Question: This is the first time for me using SWT, and I am making a login shell like this:
'''
loginshell = new Shell(swtFrameDisp,SWT.ON_TOP);
loginshell.setLayout(new GridLayout(1, false));
loginshell
.setSize(textBoxHeight + 100, textBoxHeight + 100);
GridData data = new GridData(SWT.FILL, SWT.BEGINNING, true,
false);
// Center loginscreen!
Monitor primary = swtFrameDisp.getPrimaryMonitor();
Rectangle bounds = primary.getBounds();
Rectangle rect = loginshell.getBounds();
int x = bounds.x + (bounds.width - rect.width) / 2;
int y = bounds.y + (bounds.height - rect.height) / 2;
loginshell.setLocation(x, y);
Label label = new Label(loginshell, SWT.NONE);
label.setLayoutData(data);
label.setText("Login to Messupport.com");
// text field settings
userNameField = new Text(loginshell, SWT.BORDER);
userNameField.setLayoutData(data);
userNameField.setTextLimit(100);
userNameField.setText("username");
passwordField = new Text(loginshell, SWT.PASSWORD
| SWT.BORDER);
passwordField.setLayoutData(data);
passwordField.setBounds(100, 50, 100, 20);
passwordField.setTextLimit(100);
Button bn = new Button(loginshell, SWT.FLAT);
bn.setLayoutData(data);
bn.setText("Login");
loginshell.setDefaultButton(bn);
'''
However, the Text fields and my button are too small, I don't know why. But can anyone enlighten me?

I already tried to use setBounds, but without results. So it's propably something with the layout. I would like to know how to solve this, thanks.
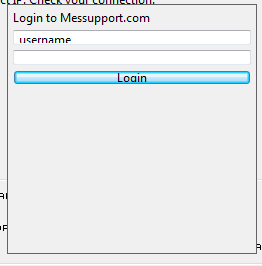
Answer: You are using the same 'GridData' object for all the controls. You must create a new 'GridData' for each object as it is used to store layout information for the control.
From the 'GridData' JavaDoc:
> NOTE: Do not reuse GridData objects. Every control in a Composite that
is managed by a GridLayout must have a unique GridData object.